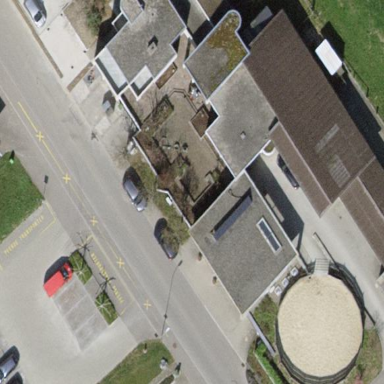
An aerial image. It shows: Commercial building housing veterinary clinic.